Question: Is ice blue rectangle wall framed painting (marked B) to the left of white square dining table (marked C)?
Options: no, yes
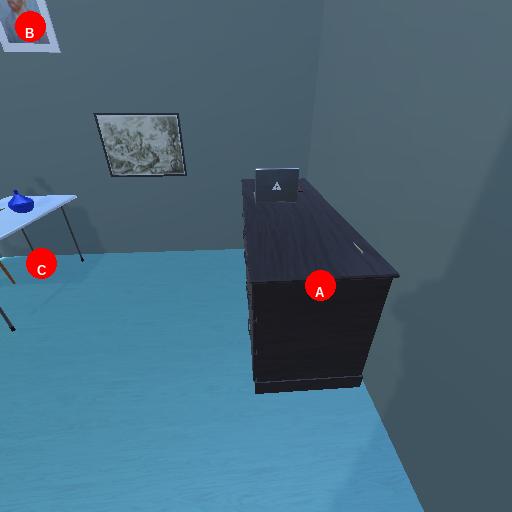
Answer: no